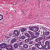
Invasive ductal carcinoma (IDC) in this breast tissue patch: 0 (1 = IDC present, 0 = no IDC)